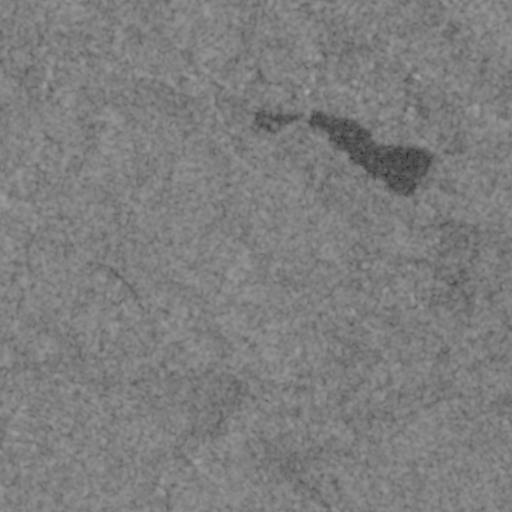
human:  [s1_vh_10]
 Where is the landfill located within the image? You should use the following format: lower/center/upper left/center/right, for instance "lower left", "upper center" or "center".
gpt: The landfill is located in the center right of the image.
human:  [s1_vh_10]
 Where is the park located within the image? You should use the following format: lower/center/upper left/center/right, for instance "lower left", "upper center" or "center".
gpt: The park is located in the upper right of the image.
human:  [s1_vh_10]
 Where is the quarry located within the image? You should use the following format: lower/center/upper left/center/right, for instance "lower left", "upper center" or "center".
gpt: The quarry is located in the lower center of the image.
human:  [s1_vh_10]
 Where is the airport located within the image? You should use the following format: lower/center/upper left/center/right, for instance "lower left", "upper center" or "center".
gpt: There is no airport in the image.

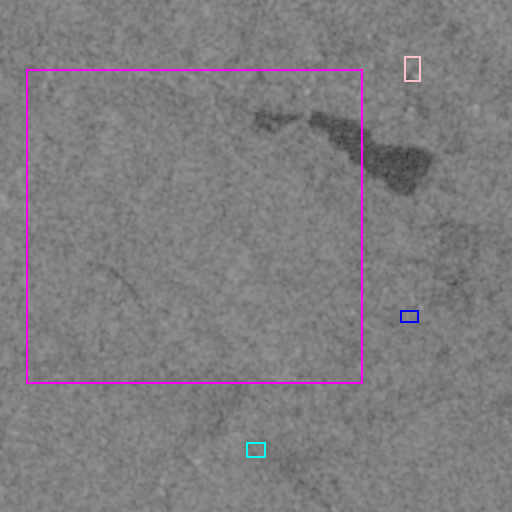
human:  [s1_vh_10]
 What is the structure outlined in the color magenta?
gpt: The structure outlined in magenta is a crop field.
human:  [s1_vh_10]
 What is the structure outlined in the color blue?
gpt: The structure outlined in blue is a landfill.
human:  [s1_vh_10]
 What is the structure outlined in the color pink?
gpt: The structure outlined in pink is a park.
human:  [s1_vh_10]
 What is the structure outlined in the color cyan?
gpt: The structure outlined in cyan is a quarry.
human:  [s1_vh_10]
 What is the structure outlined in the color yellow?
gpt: There is no yellow outline.